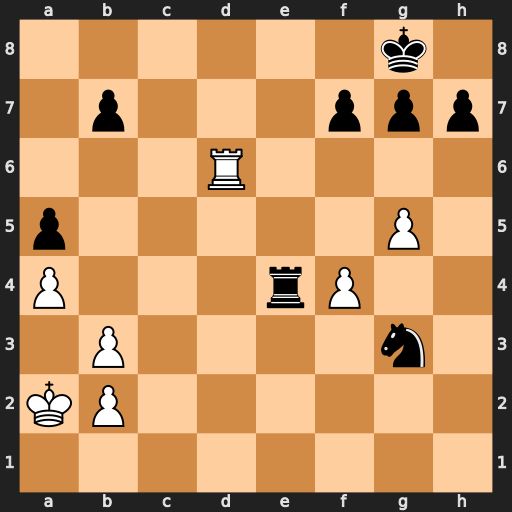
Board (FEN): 6k1/1p3ppp/3R4/p5P1/P3rP2/1P4n1/KP6/8
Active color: w
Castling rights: -
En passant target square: -
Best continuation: Rd8+ Re8 Rxe8#